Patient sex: M
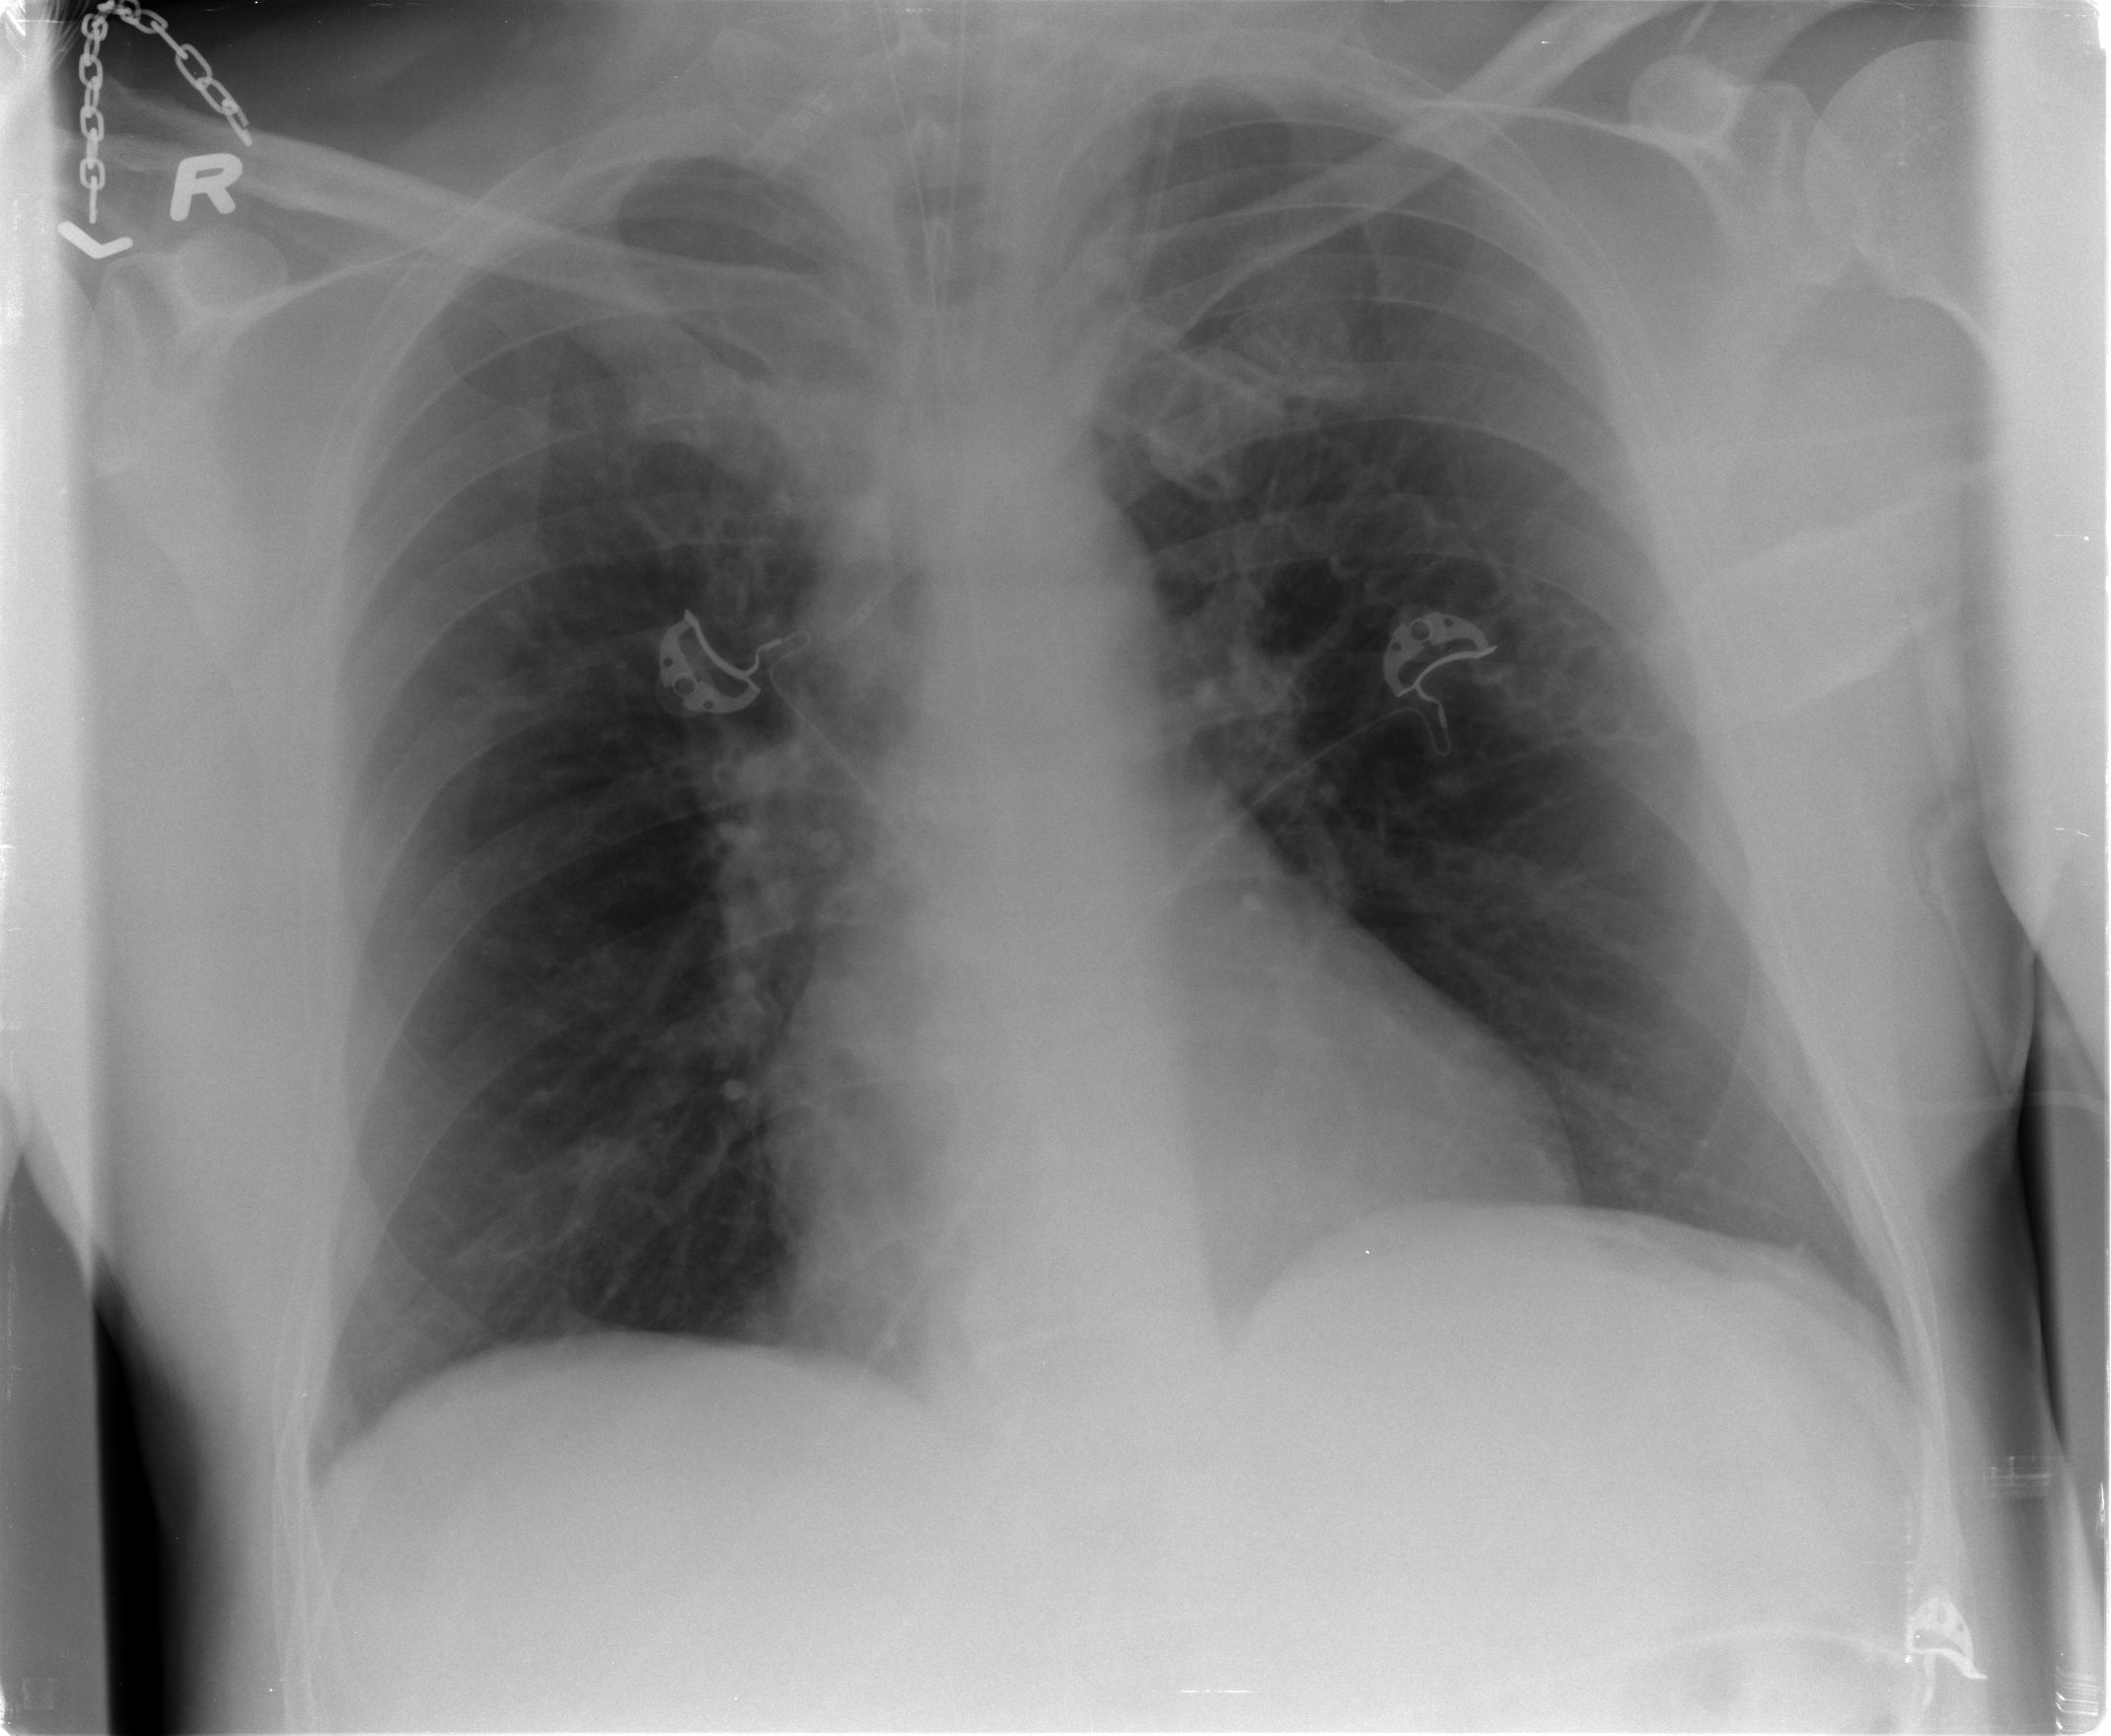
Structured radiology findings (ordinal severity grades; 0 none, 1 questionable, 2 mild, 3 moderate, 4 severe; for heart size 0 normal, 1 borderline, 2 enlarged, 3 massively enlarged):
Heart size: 0
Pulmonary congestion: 1
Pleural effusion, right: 0
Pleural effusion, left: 0
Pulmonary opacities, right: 0
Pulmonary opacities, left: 0
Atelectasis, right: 2
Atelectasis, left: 0